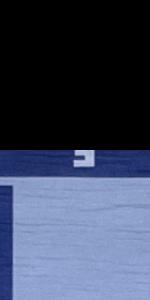
Label: Empty